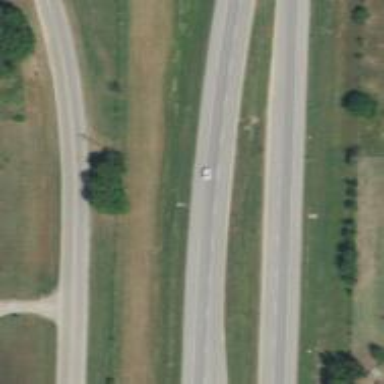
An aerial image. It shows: Primary highway that is also expressway.